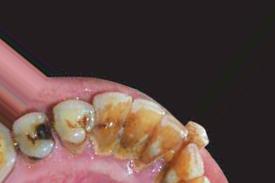
Condition: Tooth Discoloration